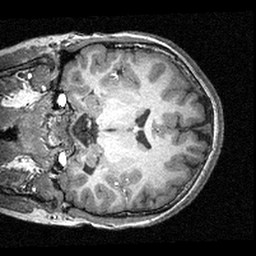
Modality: T1w
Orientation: coronal
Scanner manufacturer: siemens
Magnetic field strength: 3 T
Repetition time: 1.57 s
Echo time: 0.00304 s